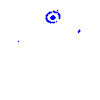
Particle: electron